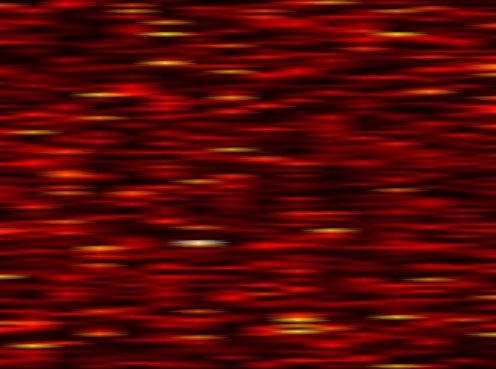
Label: OFDM